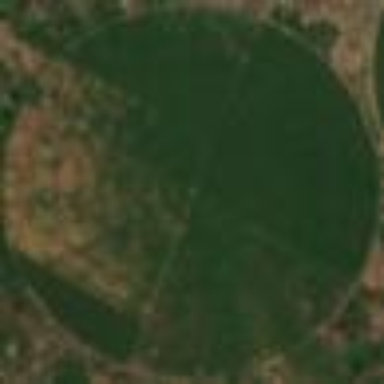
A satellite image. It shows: Farmland with Sugar Cane crop.